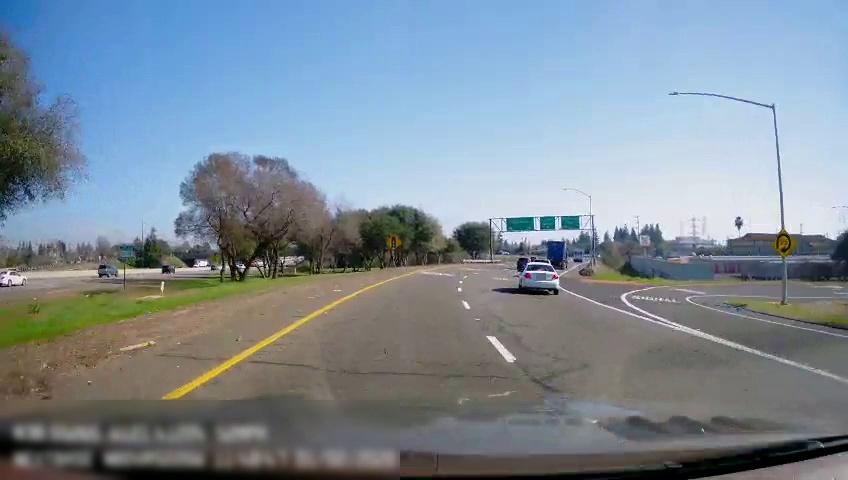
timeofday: Day
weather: Sunny
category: Drivable Space
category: Vehicles | Car
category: Vehicles | SUV
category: Vehicles | Car
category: Vehicles | SUV
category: Vehicles | Truck
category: Vehicles | Truck
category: Lanes | Alternate Lane
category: Lanes | Current Lane
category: Lanes | Alternate Lane
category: Lanes | Alternate Lane
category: Lanes | Alternate Lane
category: Traffic | Signs
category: Traffic | Signs
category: Traffic | Signs
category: Traffic | Signs
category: Traffic | Signs
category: Traffic | Lights